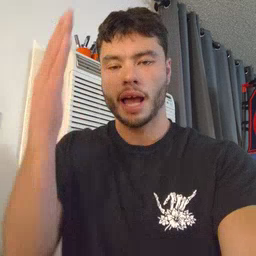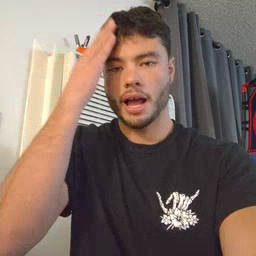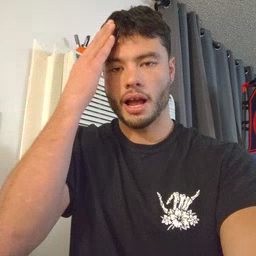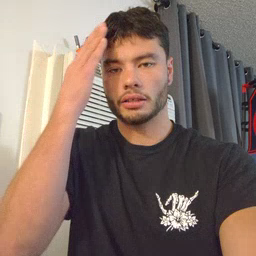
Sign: hat